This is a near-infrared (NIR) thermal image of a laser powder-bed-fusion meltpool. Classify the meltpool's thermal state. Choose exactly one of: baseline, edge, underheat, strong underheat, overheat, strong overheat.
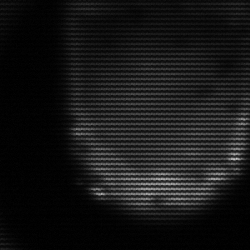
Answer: edge